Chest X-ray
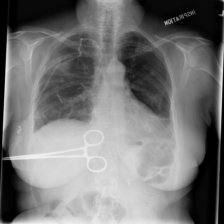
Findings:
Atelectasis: negative
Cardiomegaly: negative
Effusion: negative
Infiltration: negative
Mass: negative
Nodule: negative
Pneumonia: negative
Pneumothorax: negative
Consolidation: negative
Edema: negative
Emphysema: negative
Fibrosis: negative
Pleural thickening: negative
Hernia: negative